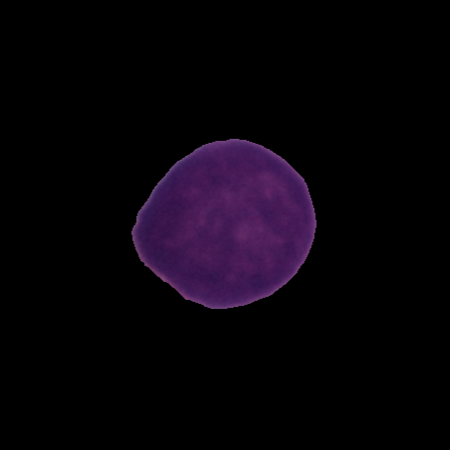
Label: cancer